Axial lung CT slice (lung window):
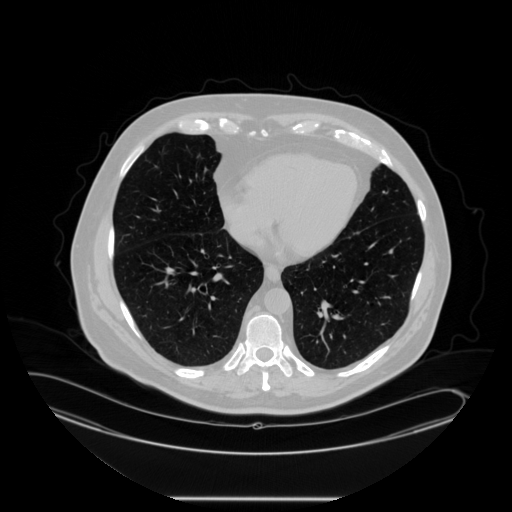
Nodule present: no